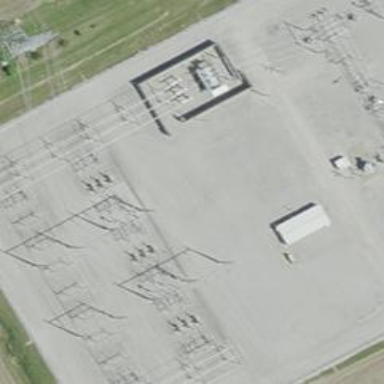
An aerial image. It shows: Switch used for power control.